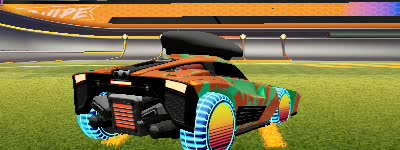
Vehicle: breakout